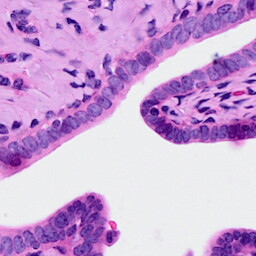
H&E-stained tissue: Ovarian